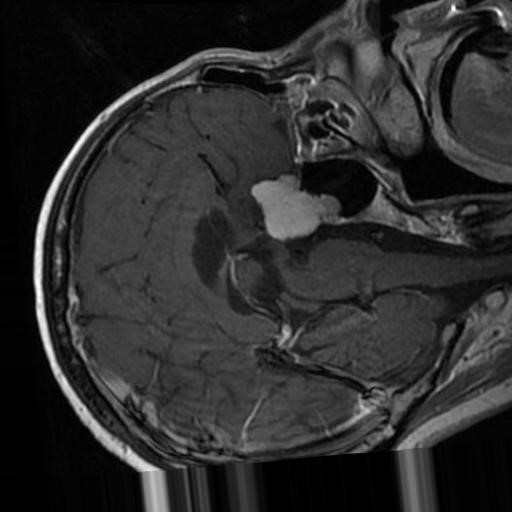
Label: brain_menin